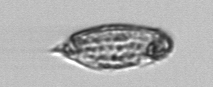
Label: Katodinium_or_Torodinium